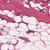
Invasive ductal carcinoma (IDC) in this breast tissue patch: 1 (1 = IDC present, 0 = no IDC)